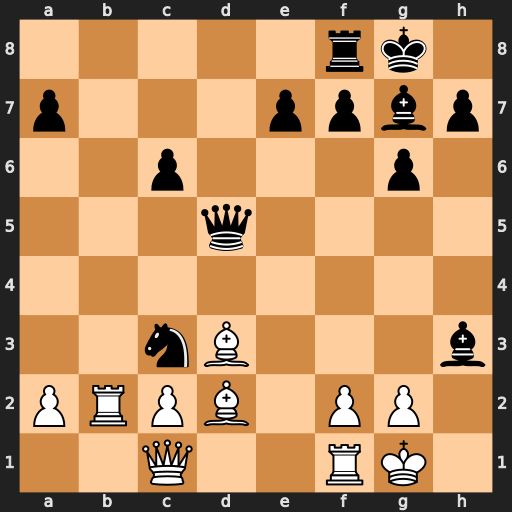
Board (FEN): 5rk1/p3ppbp/2p3p1/3q4/8/2nB3b/PRPB1PP1/2Q2RK1
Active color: w
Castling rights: -
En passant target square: -
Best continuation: gxh3 Ne2+ Bxe2